Question: I am using J2ME Polish for my application. The app itself is fairly simple but we are using polish for it's nice UI. I would like to have a popup menu (Command) that is similar to the picture attached. I am able to get this kind of UI for device specific builds, such as Nokia 6212 Classic but not for Generic MIDP2 builds.
I believe everything is being rendered on J2ME Canvas and I don't see any technical reason why this cannot be rendered for a generic device. Could anyone out there let me know if this is not possible by design?
Any pointers on how to get this working is appreciated. Thanks.

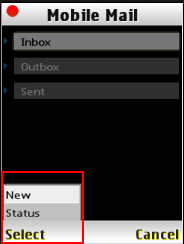
Answer: I have found the solution after going through the document 'Complete guide to J2ME Polish, The solution for professional wireless Java development", which I highly recommend for anyone making use of this library.
J2ME Polish supports "menu" mode when the device has a feature "hasCommandKeyEvents". This is available by default when you are developing for a device that is already present in the device database (devices.xml and other related xml files). But if you are developing for a custom device, this feature needs to be set for the device definition. For example, I am developing for ALL Nokia S40, S60 devices. Add the following entry in the file custom-devices.xml.
'''
<device supportsPolishGui="true">
<identifier>Nokia/Midp2CCLDC11</identifier>
<groups> Series60,Series40</groups>
<capability name="ScreenSize" value="240x320"/>
<capability name="FullCanvasSize" value="240x320"/>
<capability name="CanvasSize" value="240x320"/>
<capability name="BitsPerPixel" value="16"/>
<capability name="JavaPackage" value="mmapi1.1, wmapi, wmapi2.0,m3g, pdaapi, nfc" />
<capability name="JavaPlatform" value="MIDP/2.0" />
<capability name="JavaConfiguration" value="CLDC/1.1" />
<capability name="JavaProtocol" value="http, https, ssl, tls, tcp, udp" />
<capability name="HeapSize" value="10 MB" />
</device>
'''
Build for this device Nokia/Midp2CLDC11. The UI would now show the menu.